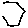
Label: hexagon